Aerial crown-view tile of a tropical tree (Barro Colorado Island, Panama), acquired 20240813:
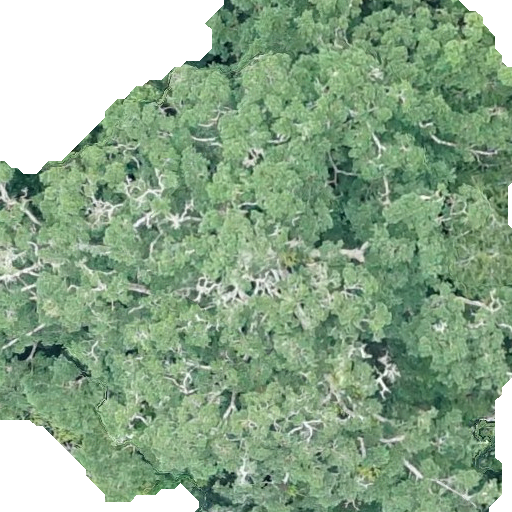
Species: Brosimum alicastrum
GBIF accepted scientific name: Brosimum alicastrum
Crown area: 421.168 m²